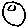
Label: moon